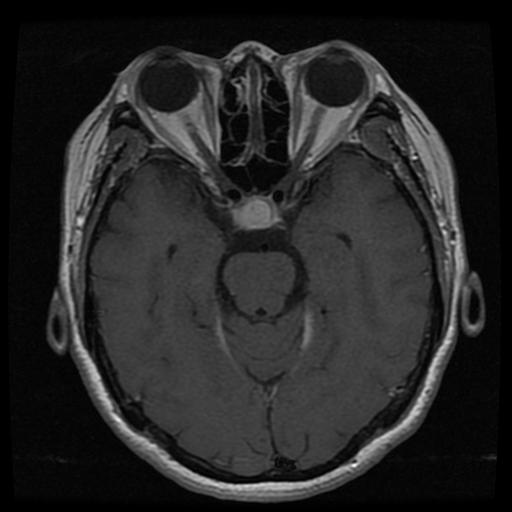
Label: pituitary